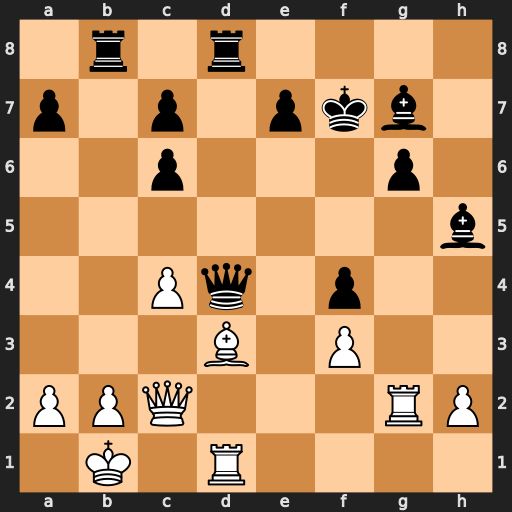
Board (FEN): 1r1r4/p1p1pkb1/2p3p1/7b/2Pq1p2/3B1P2/PPQ3RP/1K1R4
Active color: w
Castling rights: -
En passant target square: -
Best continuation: Bxg6+ Kf8 Rxd4